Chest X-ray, AP view. Patient: 52 years old, sex M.
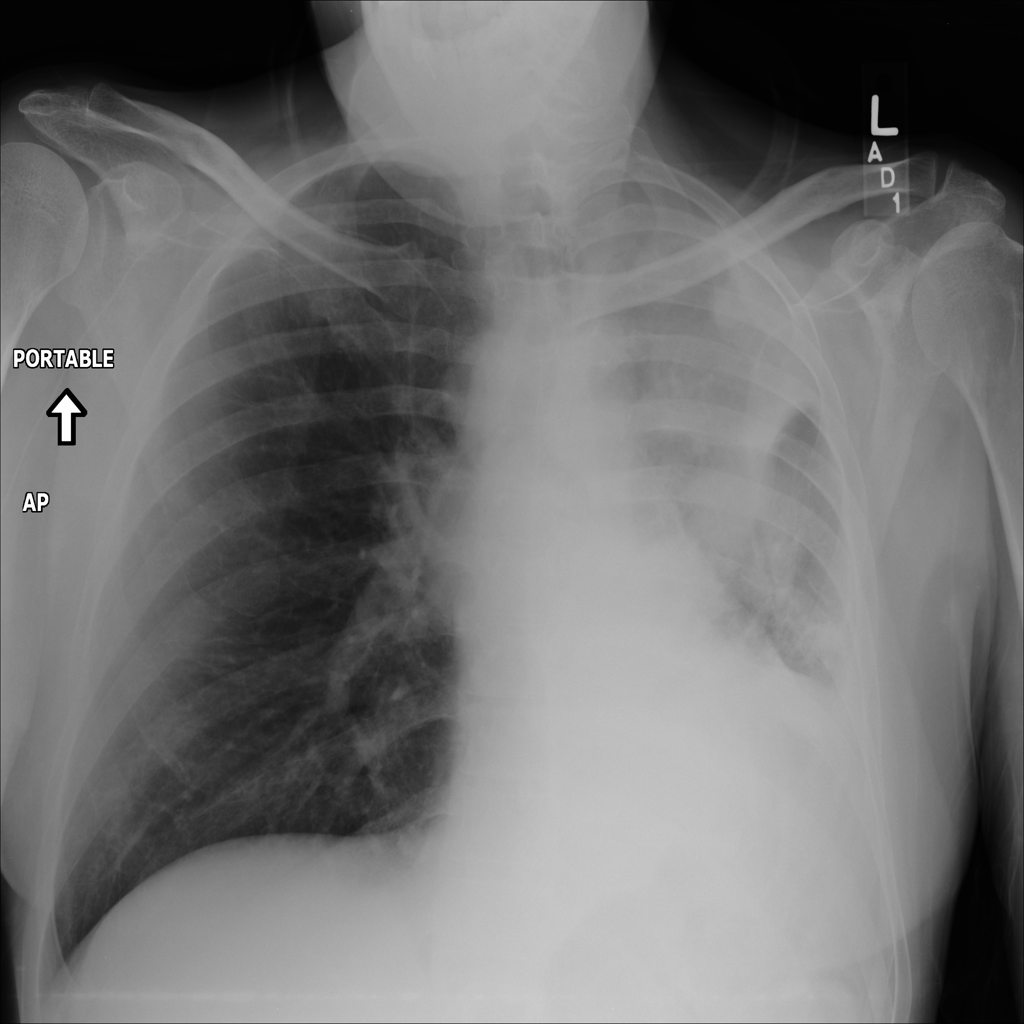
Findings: Atelectasis, Mass, Nodule